Field crop: tomato
Growth stage: 1
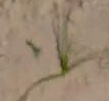
Species: cyperus